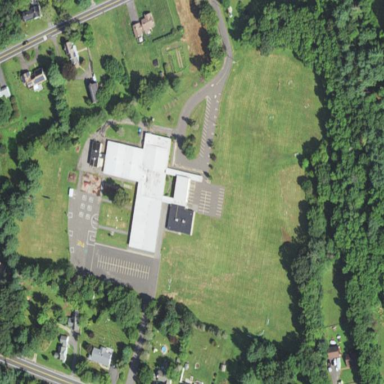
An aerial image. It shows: School.